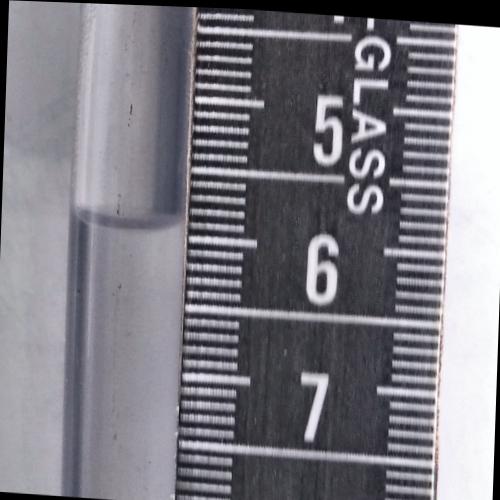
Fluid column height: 5.9 cm